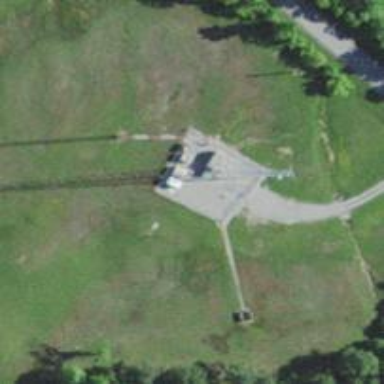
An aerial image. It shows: Man-made mast used for communication purposes.